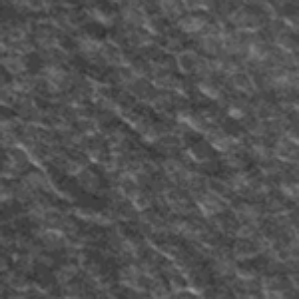
Label: frost